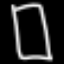
Label: square